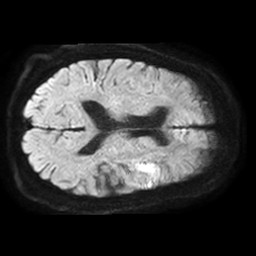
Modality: TRACE
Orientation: axial
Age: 76
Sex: male
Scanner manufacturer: philips
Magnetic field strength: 1.5 T
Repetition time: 3.387 s
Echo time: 0.06899 s